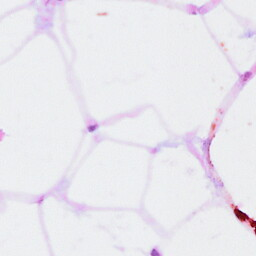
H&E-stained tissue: Breast